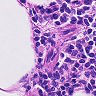
Metastatic tissue present: no